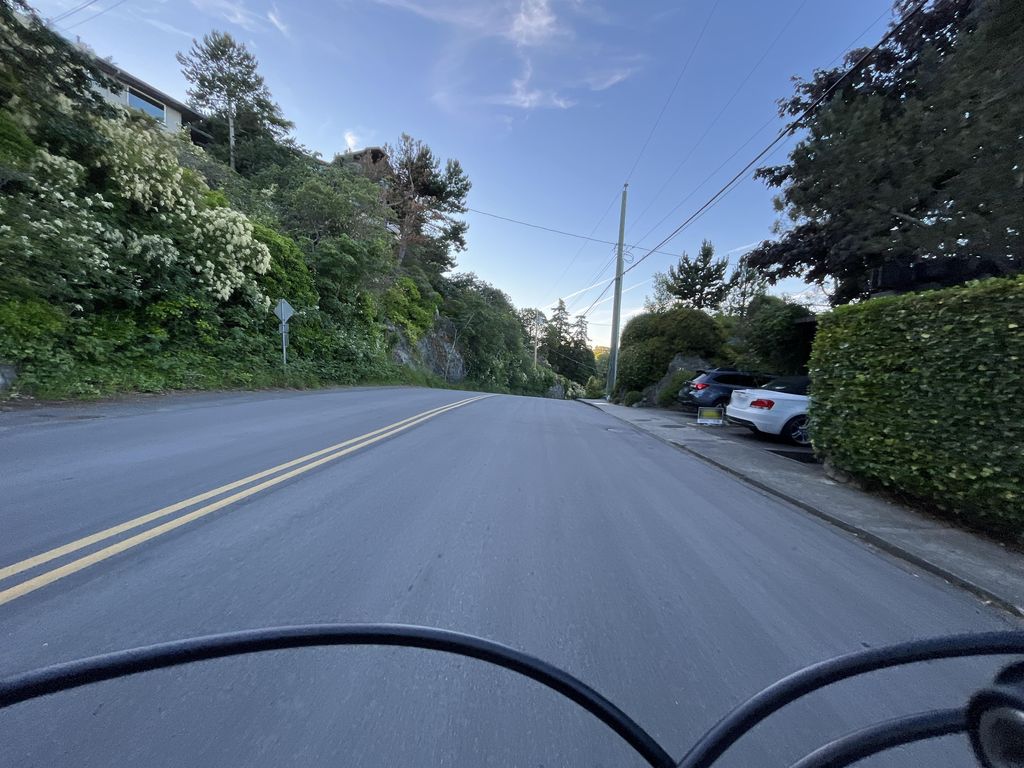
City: victoria